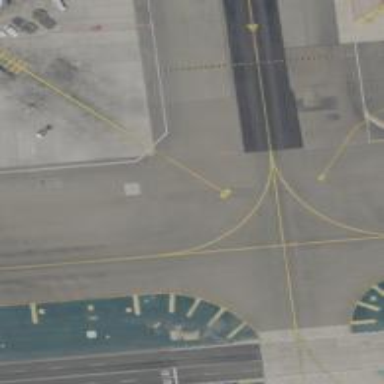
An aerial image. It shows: Image of taxiway at airport.